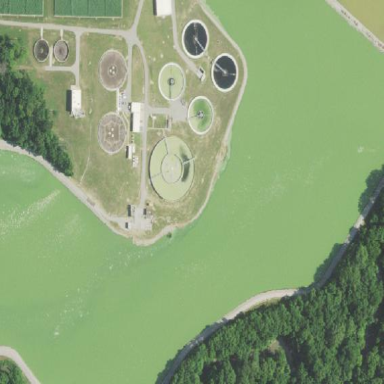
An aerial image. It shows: Image of wastewater.